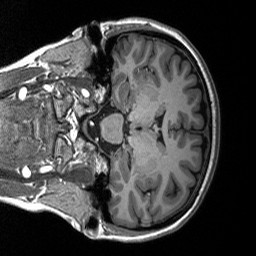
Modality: T1w
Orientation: coronal
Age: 29
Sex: female
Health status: healthy
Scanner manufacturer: siemens
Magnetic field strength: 3 T
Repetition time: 2.53 s
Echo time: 0.00219 s